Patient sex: M
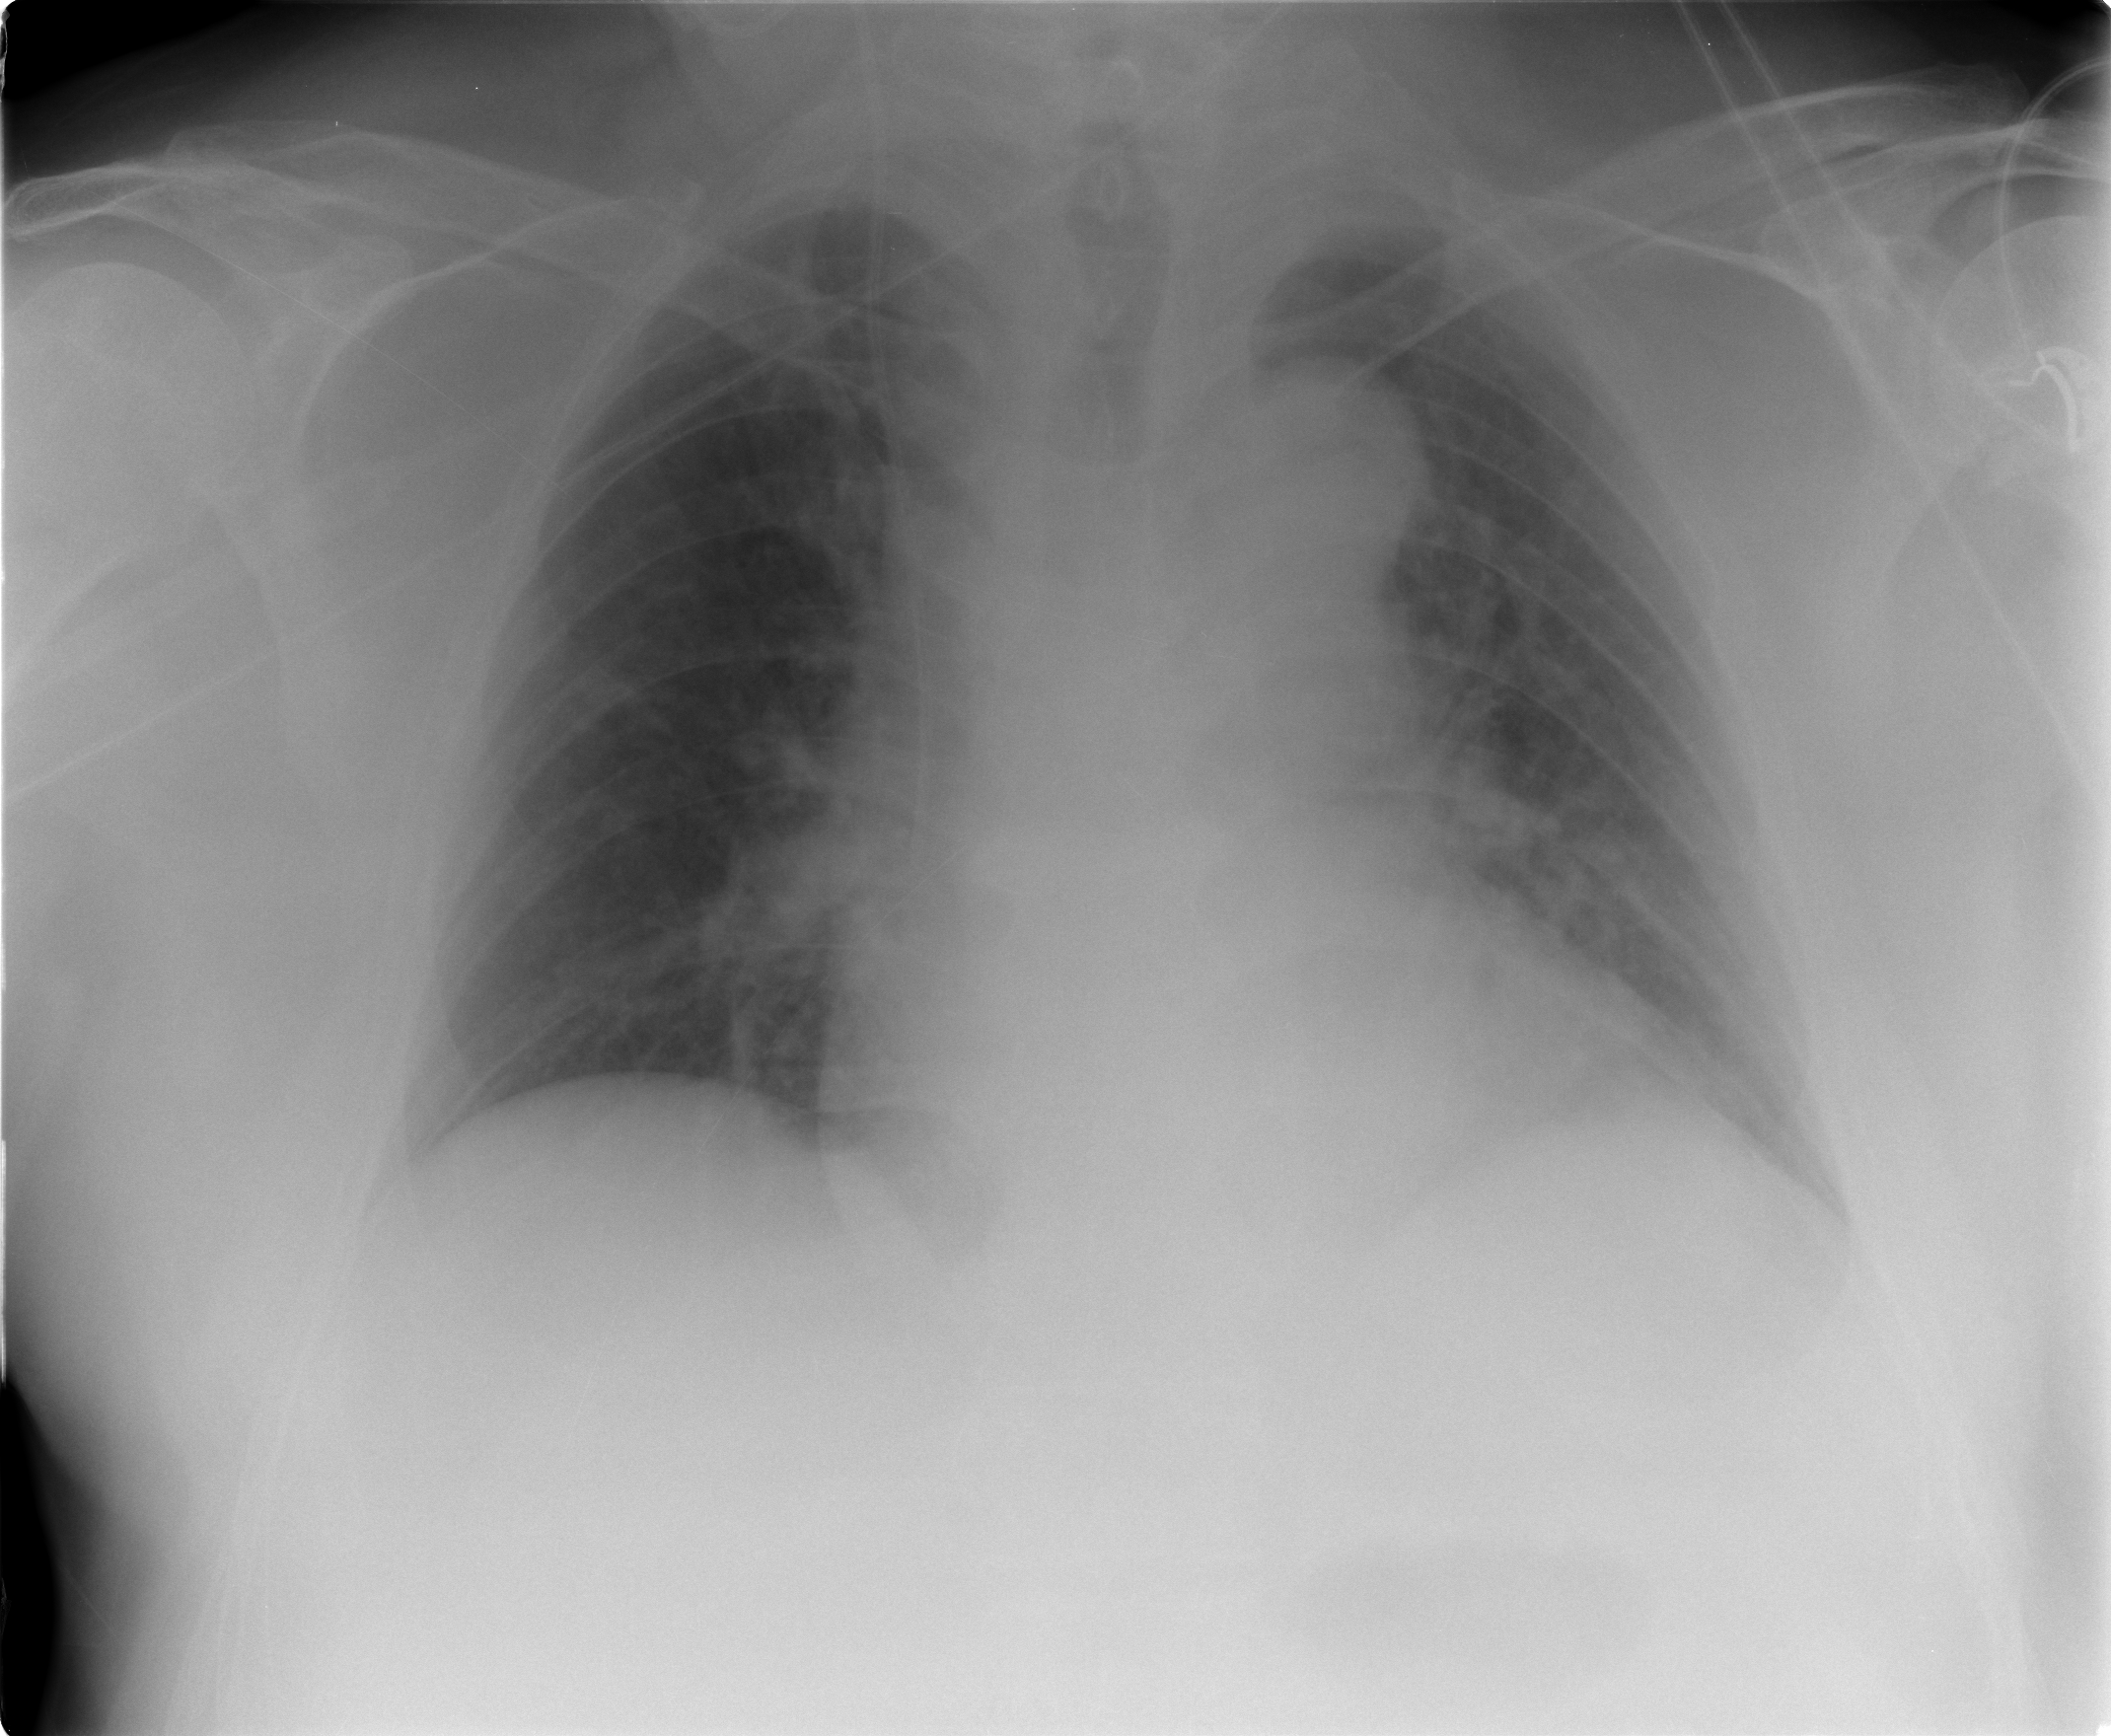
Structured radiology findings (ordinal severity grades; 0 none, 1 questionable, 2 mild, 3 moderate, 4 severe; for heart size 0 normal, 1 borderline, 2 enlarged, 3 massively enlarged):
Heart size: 2
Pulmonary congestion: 3
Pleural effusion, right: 0
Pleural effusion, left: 0
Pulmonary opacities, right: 0
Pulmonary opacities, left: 2
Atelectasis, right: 0
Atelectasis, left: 0